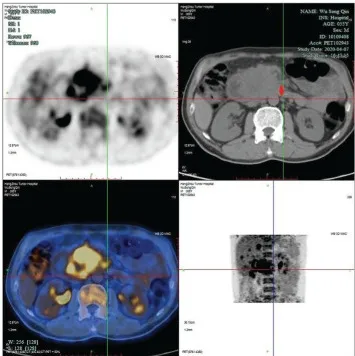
(C-F) PET/CT images in April 2020. Panels. Revealed enlarged multiple lymph nodes in different sizes in retroperitoneum (arrow).
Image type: radiology (pet)